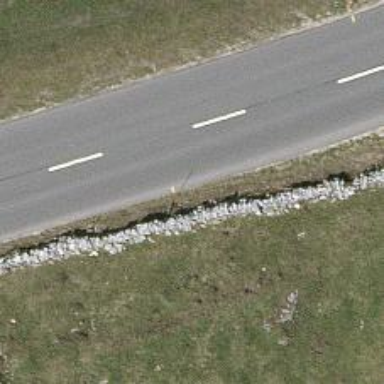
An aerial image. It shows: Dry stone wall barrier.